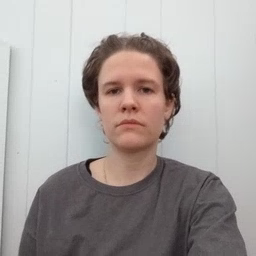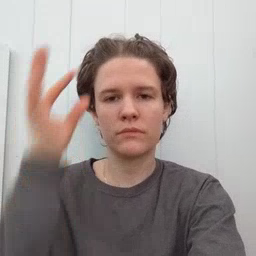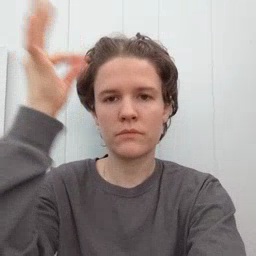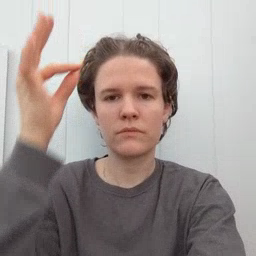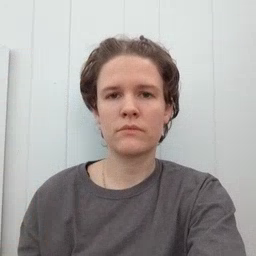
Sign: hair